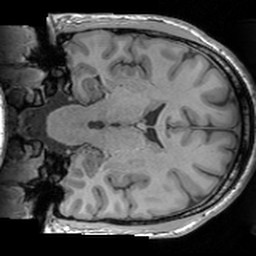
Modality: T1w
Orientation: coronal
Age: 32
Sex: male
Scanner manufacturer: siemens
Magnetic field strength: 3 T
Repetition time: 1.63 s
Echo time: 0.00311 s